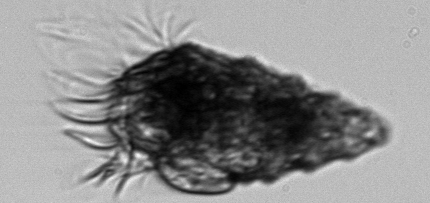
Label: Laboea_strobila